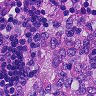
Metastatic tissue present: no